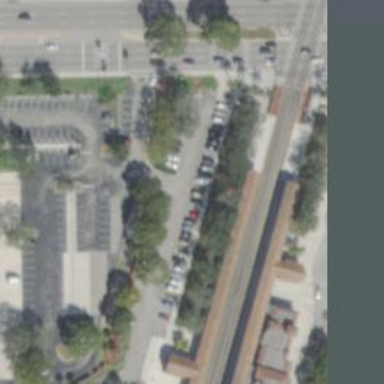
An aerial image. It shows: Parking area with surface parking. It includes park and ride facilities.